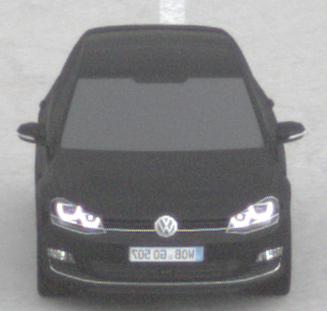
Make: VW
Model: Golf 1.2 TSI BMT
Detailed model: Golf (VII)
Model produced from: 2012/11
Model produced until: 2014/05
Doors: 3
Color: black
Road condition: dry road
Daytime: midday
Contrast: low contrast